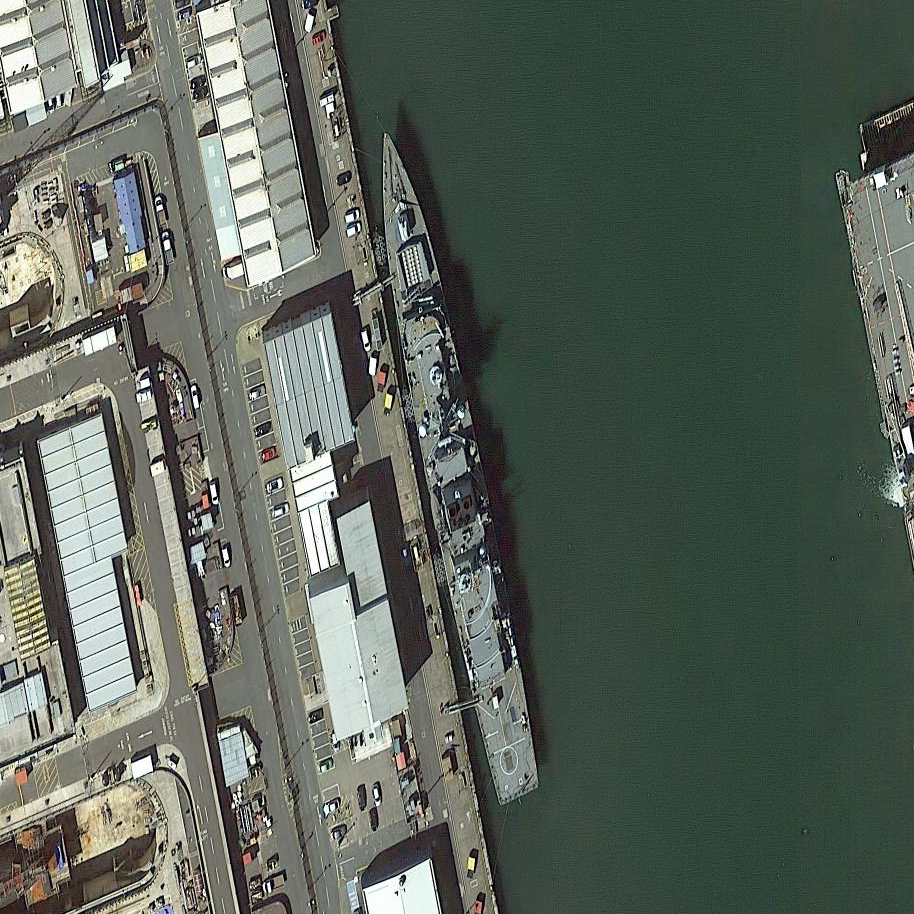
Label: destroyer